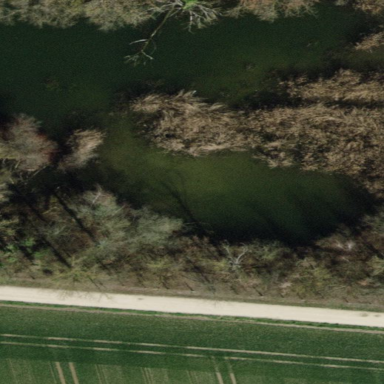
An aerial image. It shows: Pond surrounded by natural water.